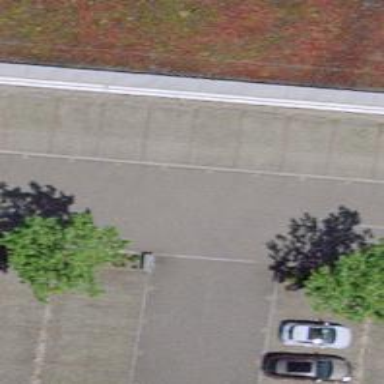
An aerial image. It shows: Road serving as parking aisle.